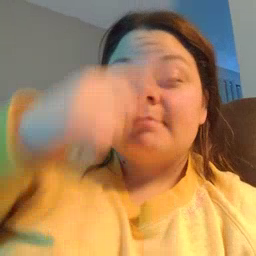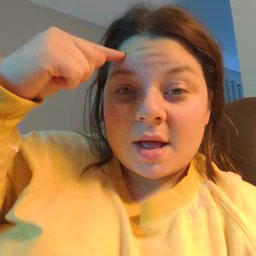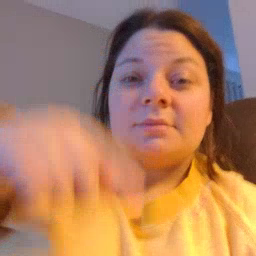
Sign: black